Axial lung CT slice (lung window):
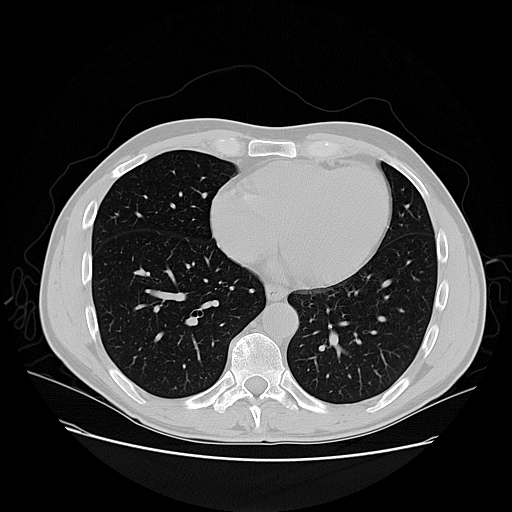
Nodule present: no